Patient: sex M, age 65
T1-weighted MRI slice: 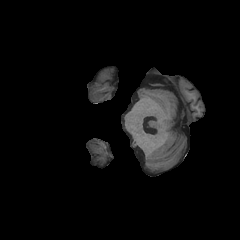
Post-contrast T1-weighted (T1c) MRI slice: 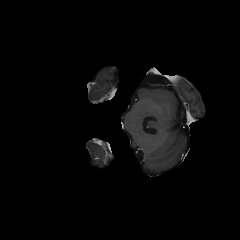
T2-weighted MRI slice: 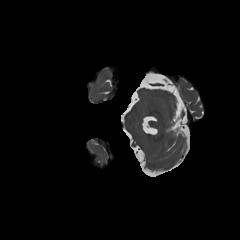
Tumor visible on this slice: no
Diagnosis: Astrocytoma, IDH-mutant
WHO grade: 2